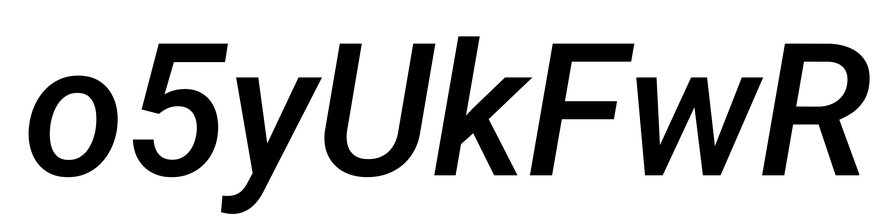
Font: Roboto-Italic_Medium_Italic